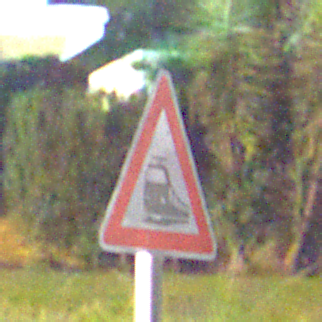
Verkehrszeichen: Bahnuebergang
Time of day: Night
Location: Outdoor (Suburban)
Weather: PartlyCloudy
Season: NotSpecified
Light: Artificial